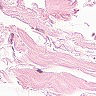
Metastatic tissue present: no